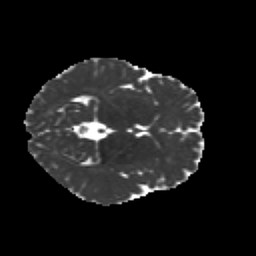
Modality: MD
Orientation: axial
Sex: male
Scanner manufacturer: siemens
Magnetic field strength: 3 T
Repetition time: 5 s
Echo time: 0.071 s